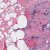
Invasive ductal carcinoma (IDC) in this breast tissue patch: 1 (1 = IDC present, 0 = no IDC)